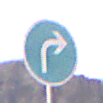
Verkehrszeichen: VorgeschriebeneFahrtrichtungRechts
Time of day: Dawn
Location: Outdoor (RoadRail)
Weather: Clear
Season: NotSpecified
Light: Natural